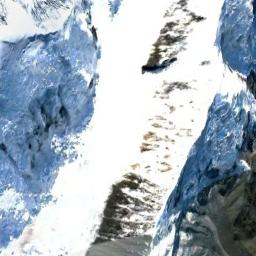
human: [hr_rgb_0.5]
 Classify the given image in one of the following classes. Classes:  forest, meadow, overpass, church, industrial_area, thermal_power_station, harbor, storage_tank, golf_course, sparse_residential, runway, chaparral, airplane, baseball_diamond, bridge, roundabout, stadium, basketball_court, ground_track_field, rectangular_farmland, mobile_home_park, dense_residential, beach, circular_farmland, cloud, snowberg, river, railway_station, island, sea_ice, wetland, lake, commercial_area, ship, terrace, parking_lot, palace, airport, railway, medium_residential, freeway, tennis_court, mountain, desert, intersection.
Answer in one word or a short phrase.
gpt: snowberg